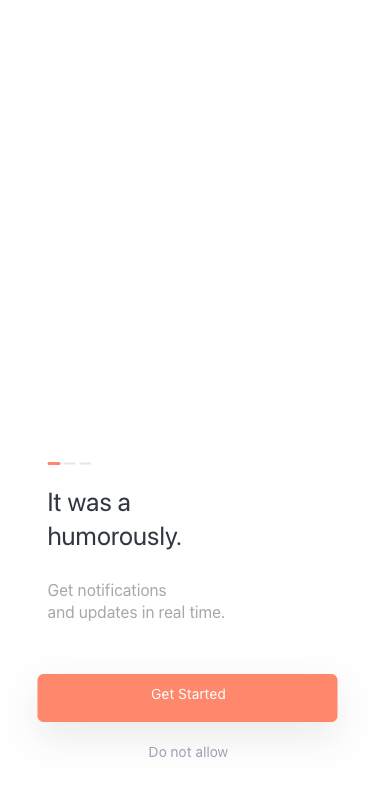
Text in this UI design:
It was a humorously.
Do not allow
Get Started
Get notifications
and updates in real time.